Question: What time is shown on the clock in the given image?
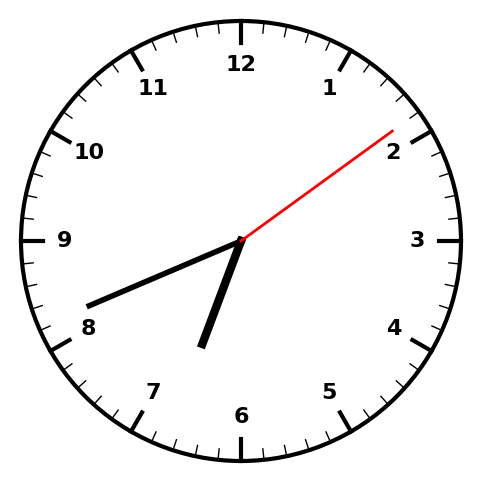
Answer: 06:41:09